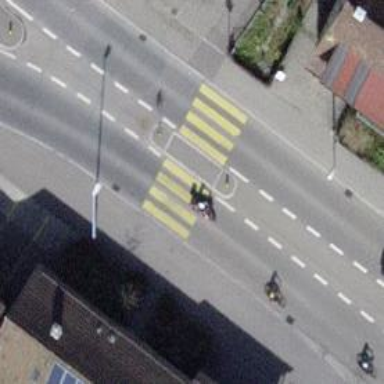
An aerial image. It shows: Uncontrolled zebra crossing with central island.